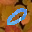
Label: 0